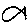
Label: fish